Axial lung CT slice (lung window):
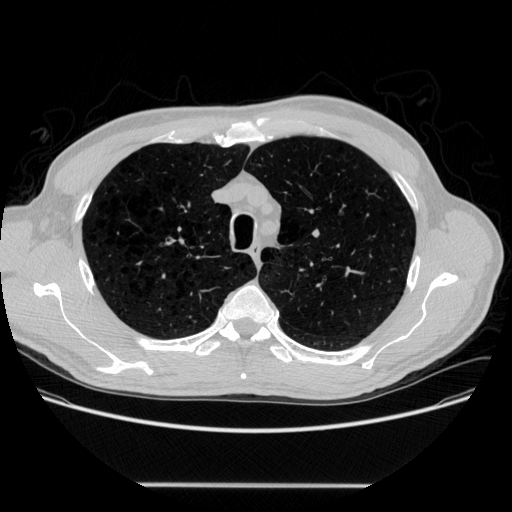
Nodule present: no